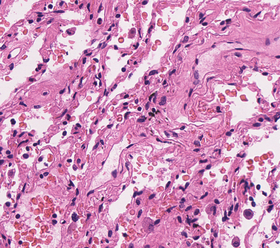
Tumor epithelial tissue: no
Tumor-associated stroma tissue: no
Normal tissue: yes